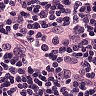
Metastatic tissue present: yes